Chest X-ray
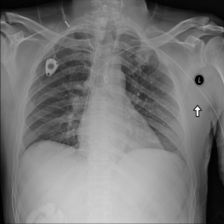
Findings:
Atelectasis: negative
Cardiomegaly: negative
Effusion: negative
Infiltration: negative
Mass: negative
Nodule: negative
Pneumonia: negative
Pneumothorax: negative
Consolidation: negative
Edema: negative
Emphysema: negative
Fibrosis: negative
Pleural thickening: negative
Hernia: negative